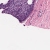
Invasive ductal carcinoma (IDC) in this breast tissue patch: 0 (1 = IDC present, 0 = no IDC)